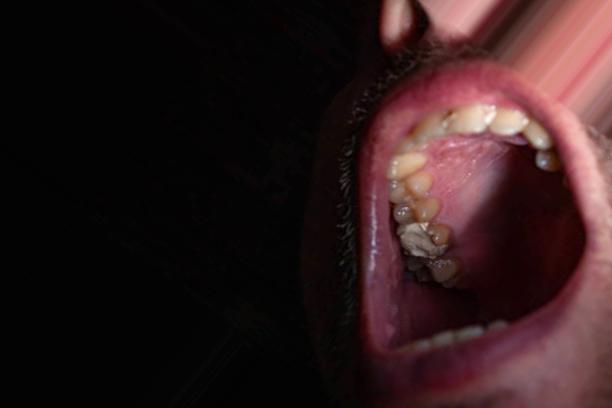
Condition: Caries